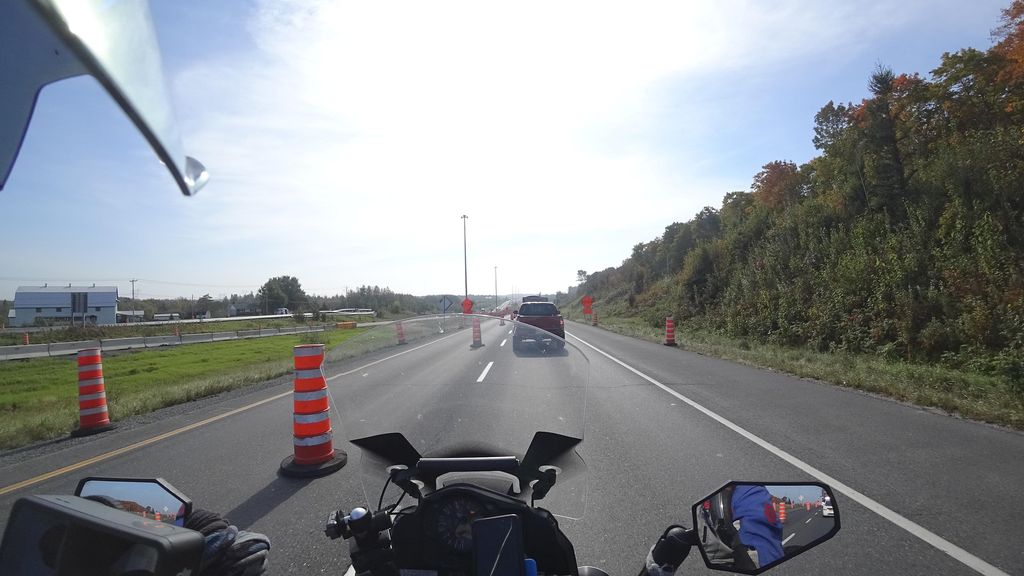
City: quebec_city